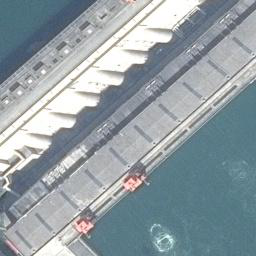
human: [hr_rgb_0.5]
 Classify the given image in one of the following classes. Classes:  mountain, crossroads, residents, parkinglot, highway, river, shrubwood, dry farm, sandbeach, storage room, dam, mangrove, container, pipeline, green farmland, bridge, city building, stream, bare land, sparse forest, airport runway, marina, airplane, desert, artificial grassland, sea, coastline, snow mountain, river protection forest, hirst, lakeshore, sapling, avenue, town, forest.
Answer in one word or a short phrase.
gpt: dam